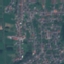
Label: Residential